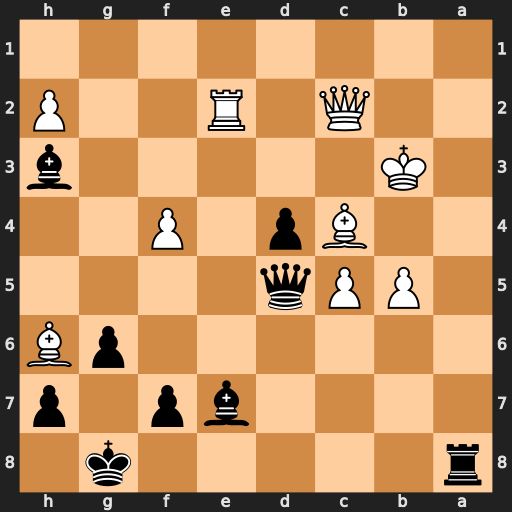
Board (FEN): r5k1/4bp1p/6pB/1PPq4/2Bp1P2/1K5b/2Q1R2P/8
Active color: b
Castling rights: -
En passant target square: -
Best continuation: Qxc5 Bxf7+ Kxf7 Qxc5 Bxc5